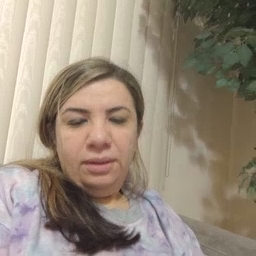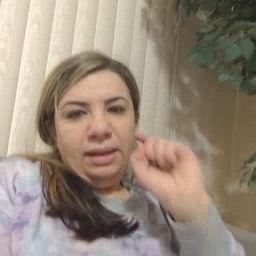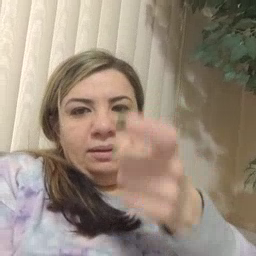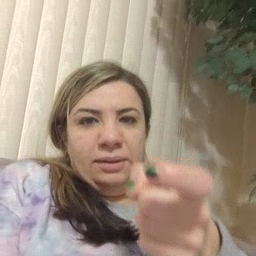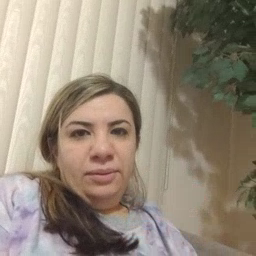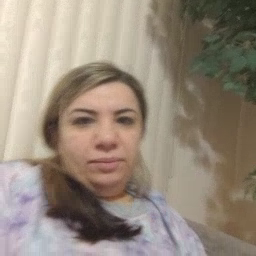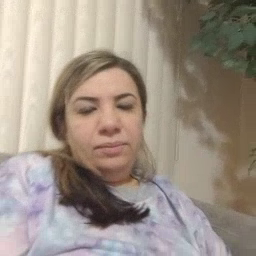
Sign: gift